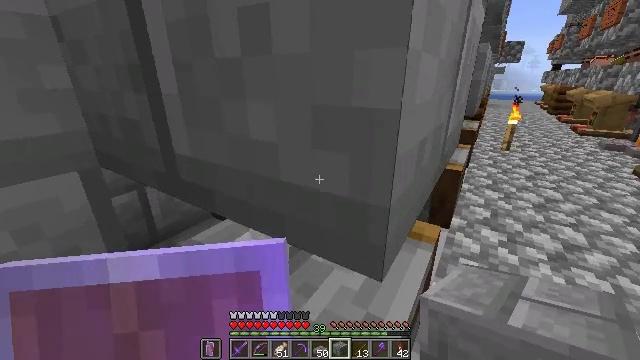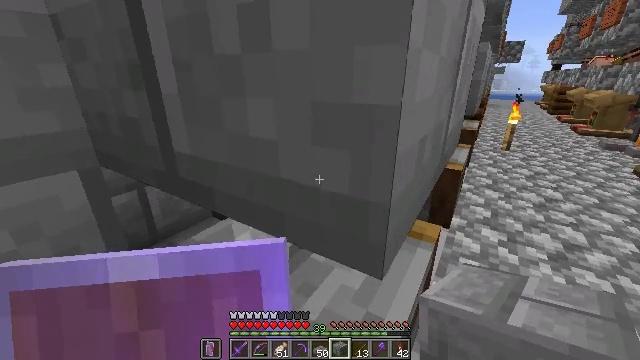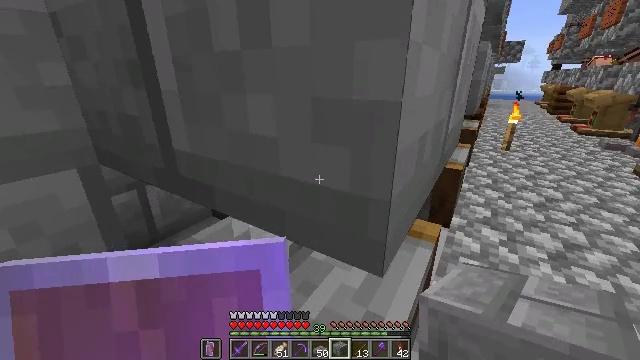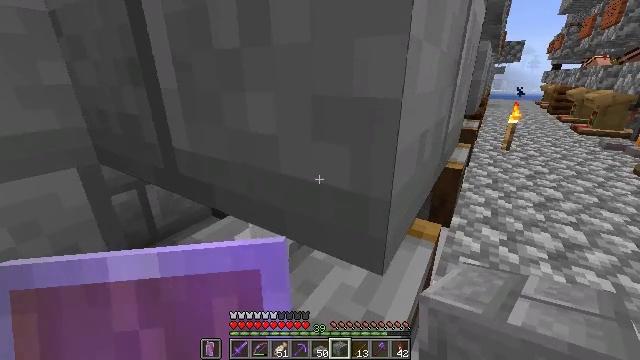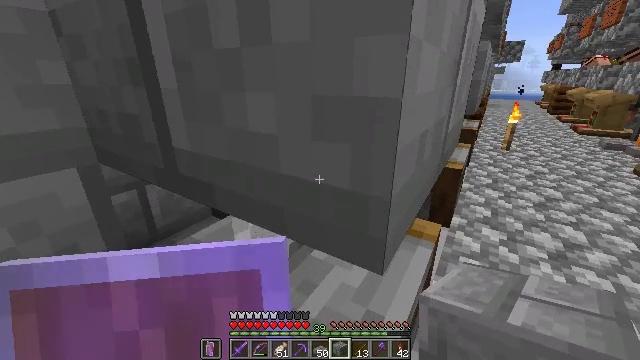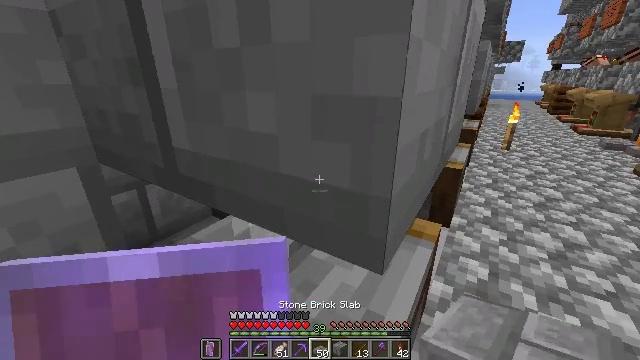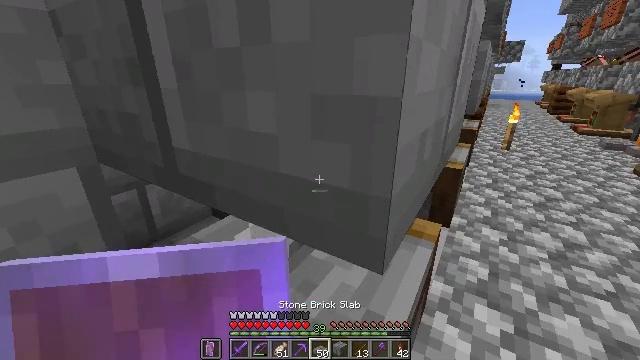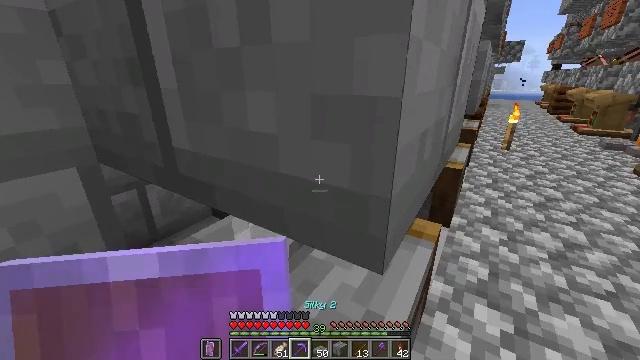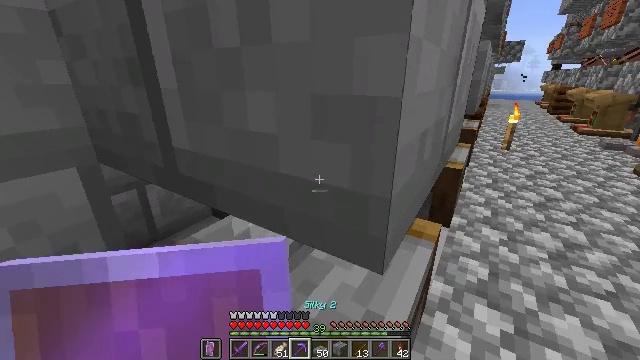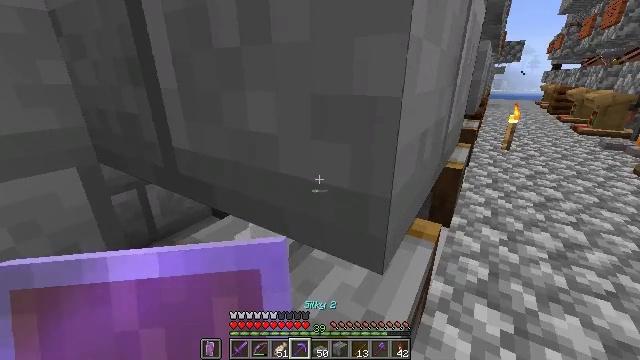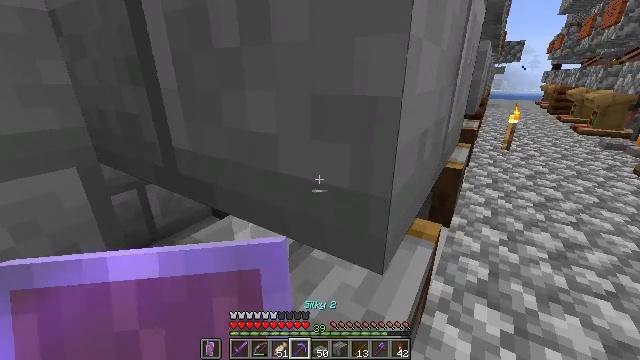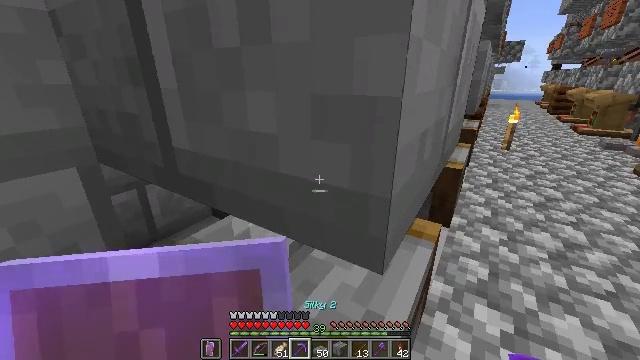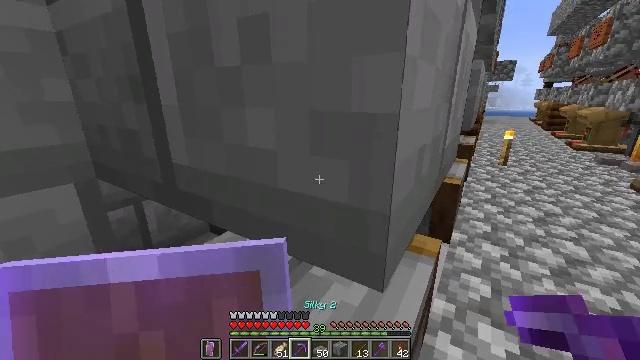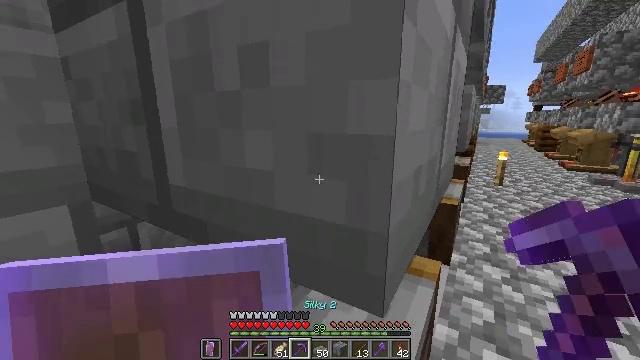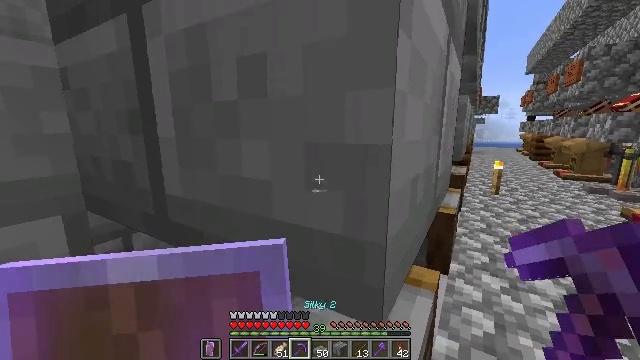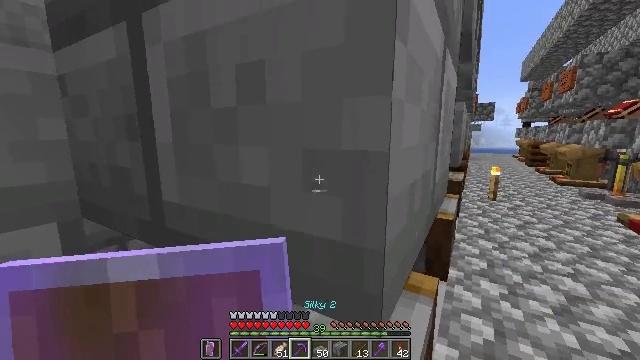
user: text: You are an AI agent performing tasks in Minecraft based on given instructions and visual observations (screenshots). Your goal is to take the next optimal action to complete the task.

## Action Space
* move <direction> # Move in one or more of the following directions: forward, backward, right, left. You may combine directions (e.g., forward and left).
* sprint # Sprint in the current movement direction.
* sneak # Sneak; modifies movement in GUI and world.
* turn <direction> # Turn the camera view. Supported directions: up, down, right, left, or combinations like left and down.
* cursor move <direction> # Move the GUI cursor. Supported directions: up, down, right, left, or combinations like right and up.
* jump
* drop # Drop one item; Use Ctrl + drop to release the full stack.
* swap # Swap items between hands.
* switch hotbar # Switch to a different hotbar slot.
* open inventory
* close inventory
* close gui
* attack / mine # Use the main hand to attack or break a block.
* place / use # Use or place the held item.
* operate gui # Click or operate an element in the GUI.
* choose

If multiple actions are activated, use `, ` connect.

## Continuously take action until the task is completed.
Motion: motion action
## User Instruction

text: Collect the stone bricks by mining.
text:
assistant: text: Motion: sneak
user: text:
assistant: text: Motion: sneak
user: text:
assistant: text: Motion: sneak
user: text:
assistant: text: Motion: sneak
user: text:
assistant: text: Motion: sneak
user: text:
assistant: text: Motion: sneak
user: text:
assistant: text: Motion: sneak
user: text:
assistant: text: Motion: sneak
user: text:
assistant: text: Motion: sneak
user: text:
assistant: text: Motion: sneak
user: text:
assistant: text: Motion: sneak
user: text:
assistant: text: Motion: sneak, turn up
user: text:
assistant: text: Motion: sneak, turn up
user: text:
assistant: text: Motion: sneak, turn up
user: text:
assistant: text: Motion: sneak, turn up
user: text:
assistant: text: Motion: sneak, attack / mine
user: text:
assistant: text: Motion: sneak, attack / mine
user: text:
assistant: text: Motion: sneak, attack / mine
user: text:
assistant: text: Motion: sneak, attack / mine
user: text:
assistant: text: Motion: move forward, sneak
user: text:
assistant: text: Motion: move forward, sneak
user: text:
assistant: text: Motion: sneak